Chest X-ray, PA view. Patient: 36 years old, sex F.
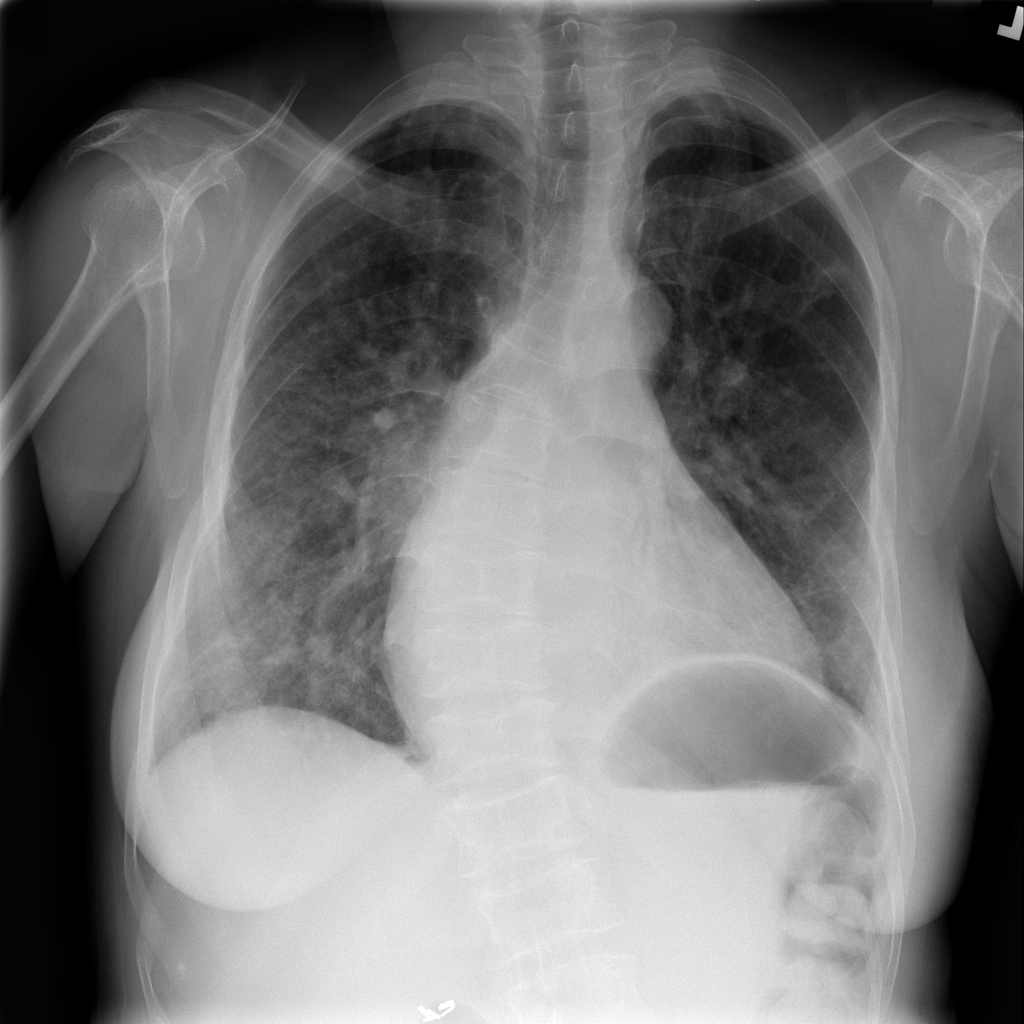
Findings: Cardiomegaly